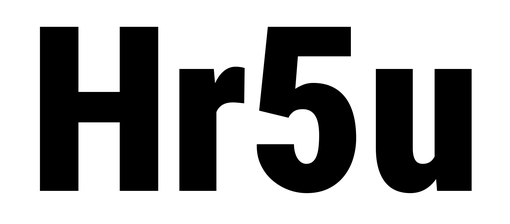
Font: Roboto_Condensed_Black